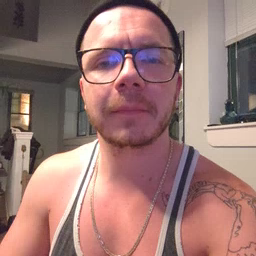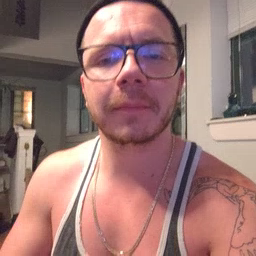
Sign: drawer